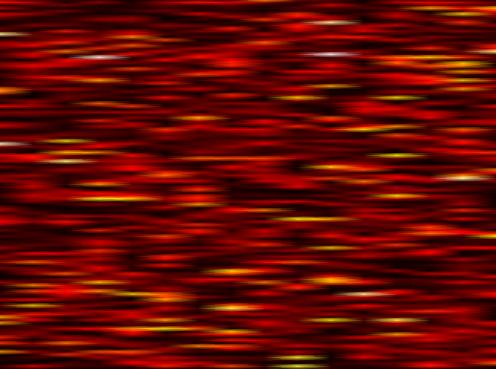
Label: FBMC